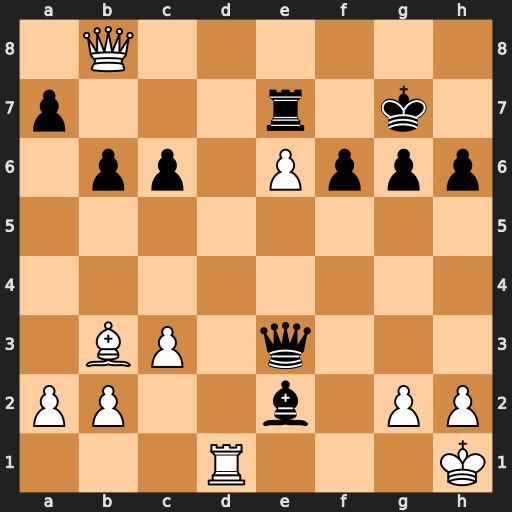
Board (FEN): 1Q6/p3r1k1/1pp1Pppp/8/8/1BP1q3/PP2b1PP/3R3K
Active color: w
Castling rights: -
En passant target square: -
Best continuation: Qd8 Bxd1 Qxe7+